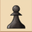
Piece: bP